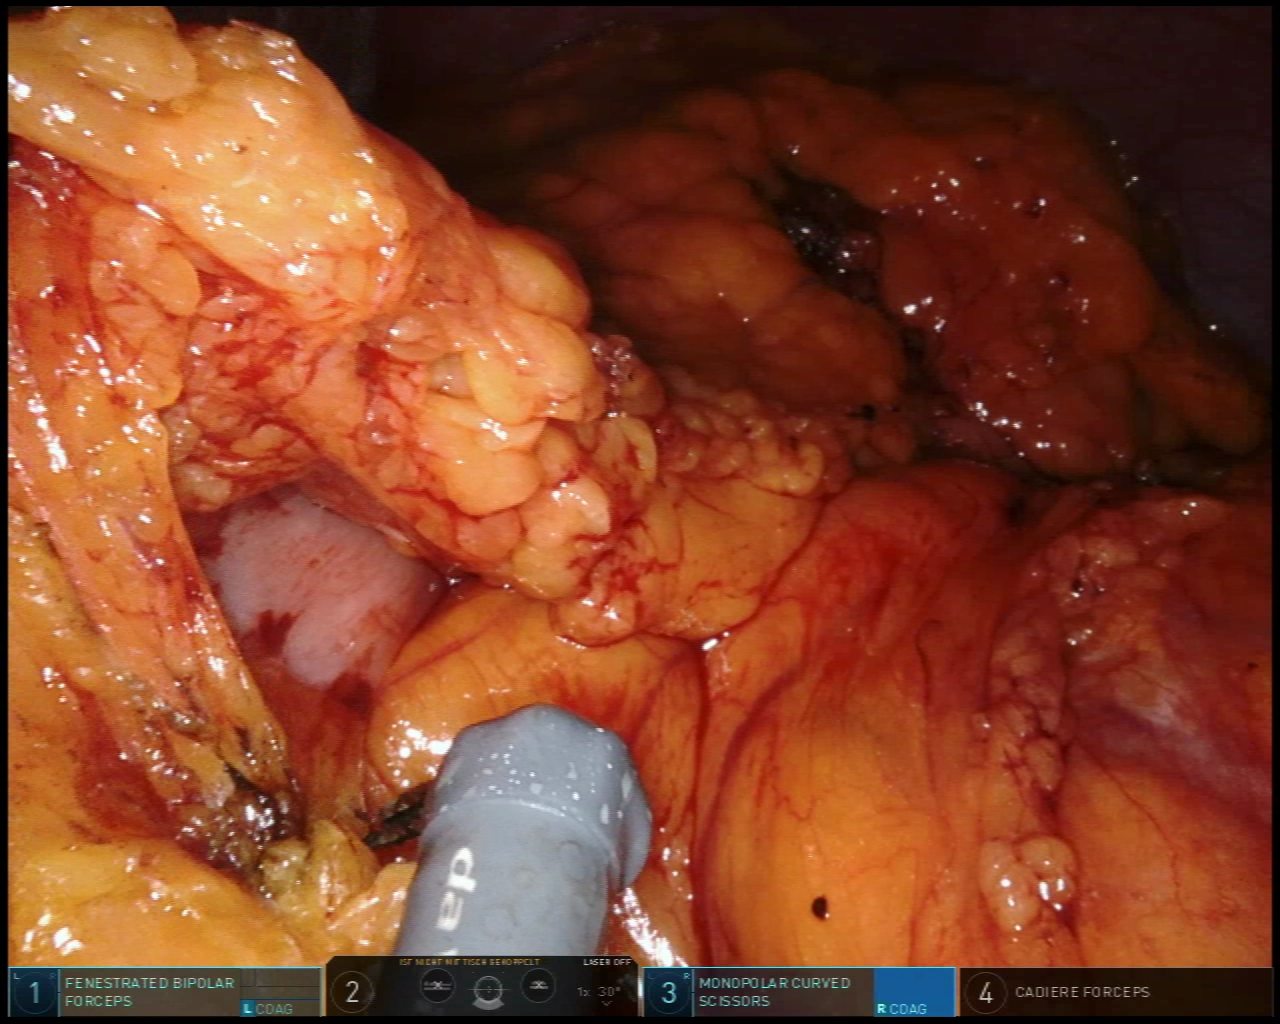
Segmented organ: stomach
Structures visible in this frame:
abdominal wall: yes
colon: yes
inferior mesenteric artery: no
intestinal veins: no
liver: no
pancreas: no
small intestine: no
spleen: no
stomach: yes
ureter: no
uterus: no
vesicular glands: no